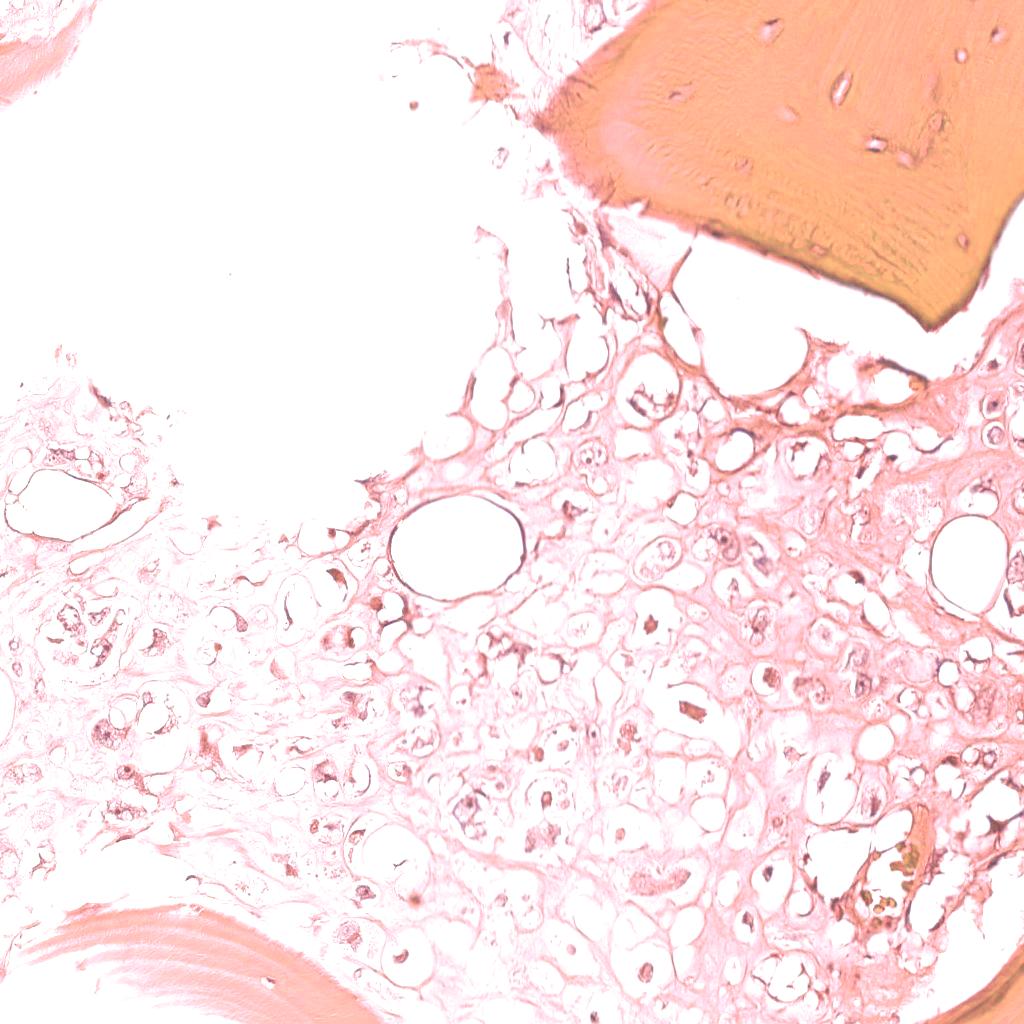
Label: Viable